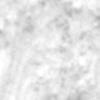
Label: no_change